Question: So in the beginning of my application users have to ability to scan a QR-code. In the app settings the user can scan another barcode to change some data within the settings.
In the beginning of my application scanner works just fine but when I try to scan a barcode within the settingsVC I get the following Warning:
'''
Warning: Attempt to present ZXing.Mobile.ZXingScannerViewController: 0x18036dc0 on UINavigationController: 0x16d8afe0 whose view is not in the window hierarchy!
'''
I already tried to invoke the scan on 'viewDidAppear' but I get the same warning.
'''
button_ScanAPI.TouchUpInside += async (sender, e) => {
var scanner = new ZXing.Mobile.MobileBarcodeScanner ();
var result = await scanner.Scan ();
if (result != null) {
textField_APIKey.Text = result.Text;
}
};
'''
Tried to use the barcode scanner without async but I still get the same msg.
'''
var scanner = new ZXing.Mobile.MobileBarcodeScanner ();
scanner.Scan (true).ContinueWith (t => {
if (t.Result != null) {
InvokeOnMainThread (() => {
textField_APIKey.Text = t.Result.Text;
});
}
});
'''
And I also tried using AVFoundation resulting in the same error:
'''
Warning: Attempt to present <AVCaptureScannerViewController: 0x16fb1d00> on <UINavigationController: 0x16ebe790> whose view is not in the window hierarchy!
'''
This is a part of the flow within my app.

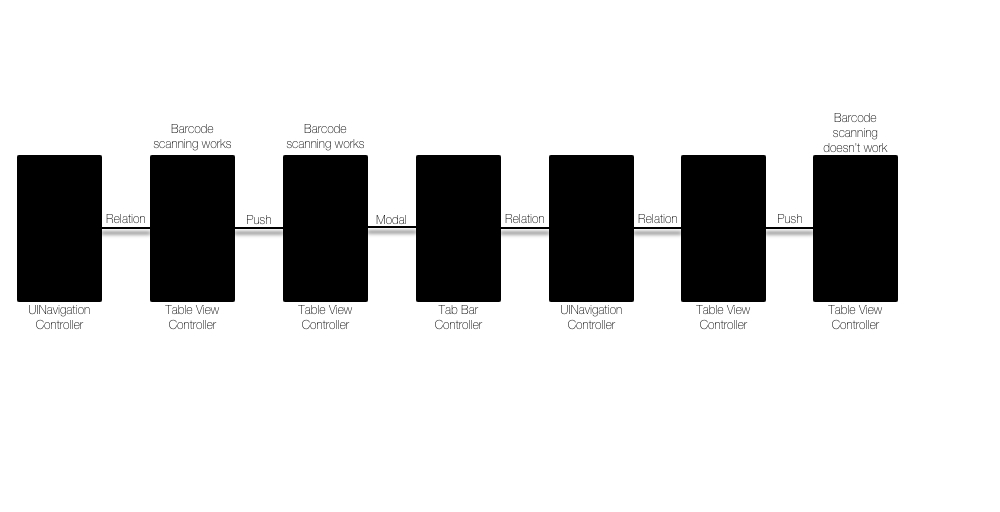
Answer: So, you can scan QR natively. In iOS 7 AVFoundation is capable to scan QR.
Take a look to the <URL>.
And <URL> there is an example using Xamarin.